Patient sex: F
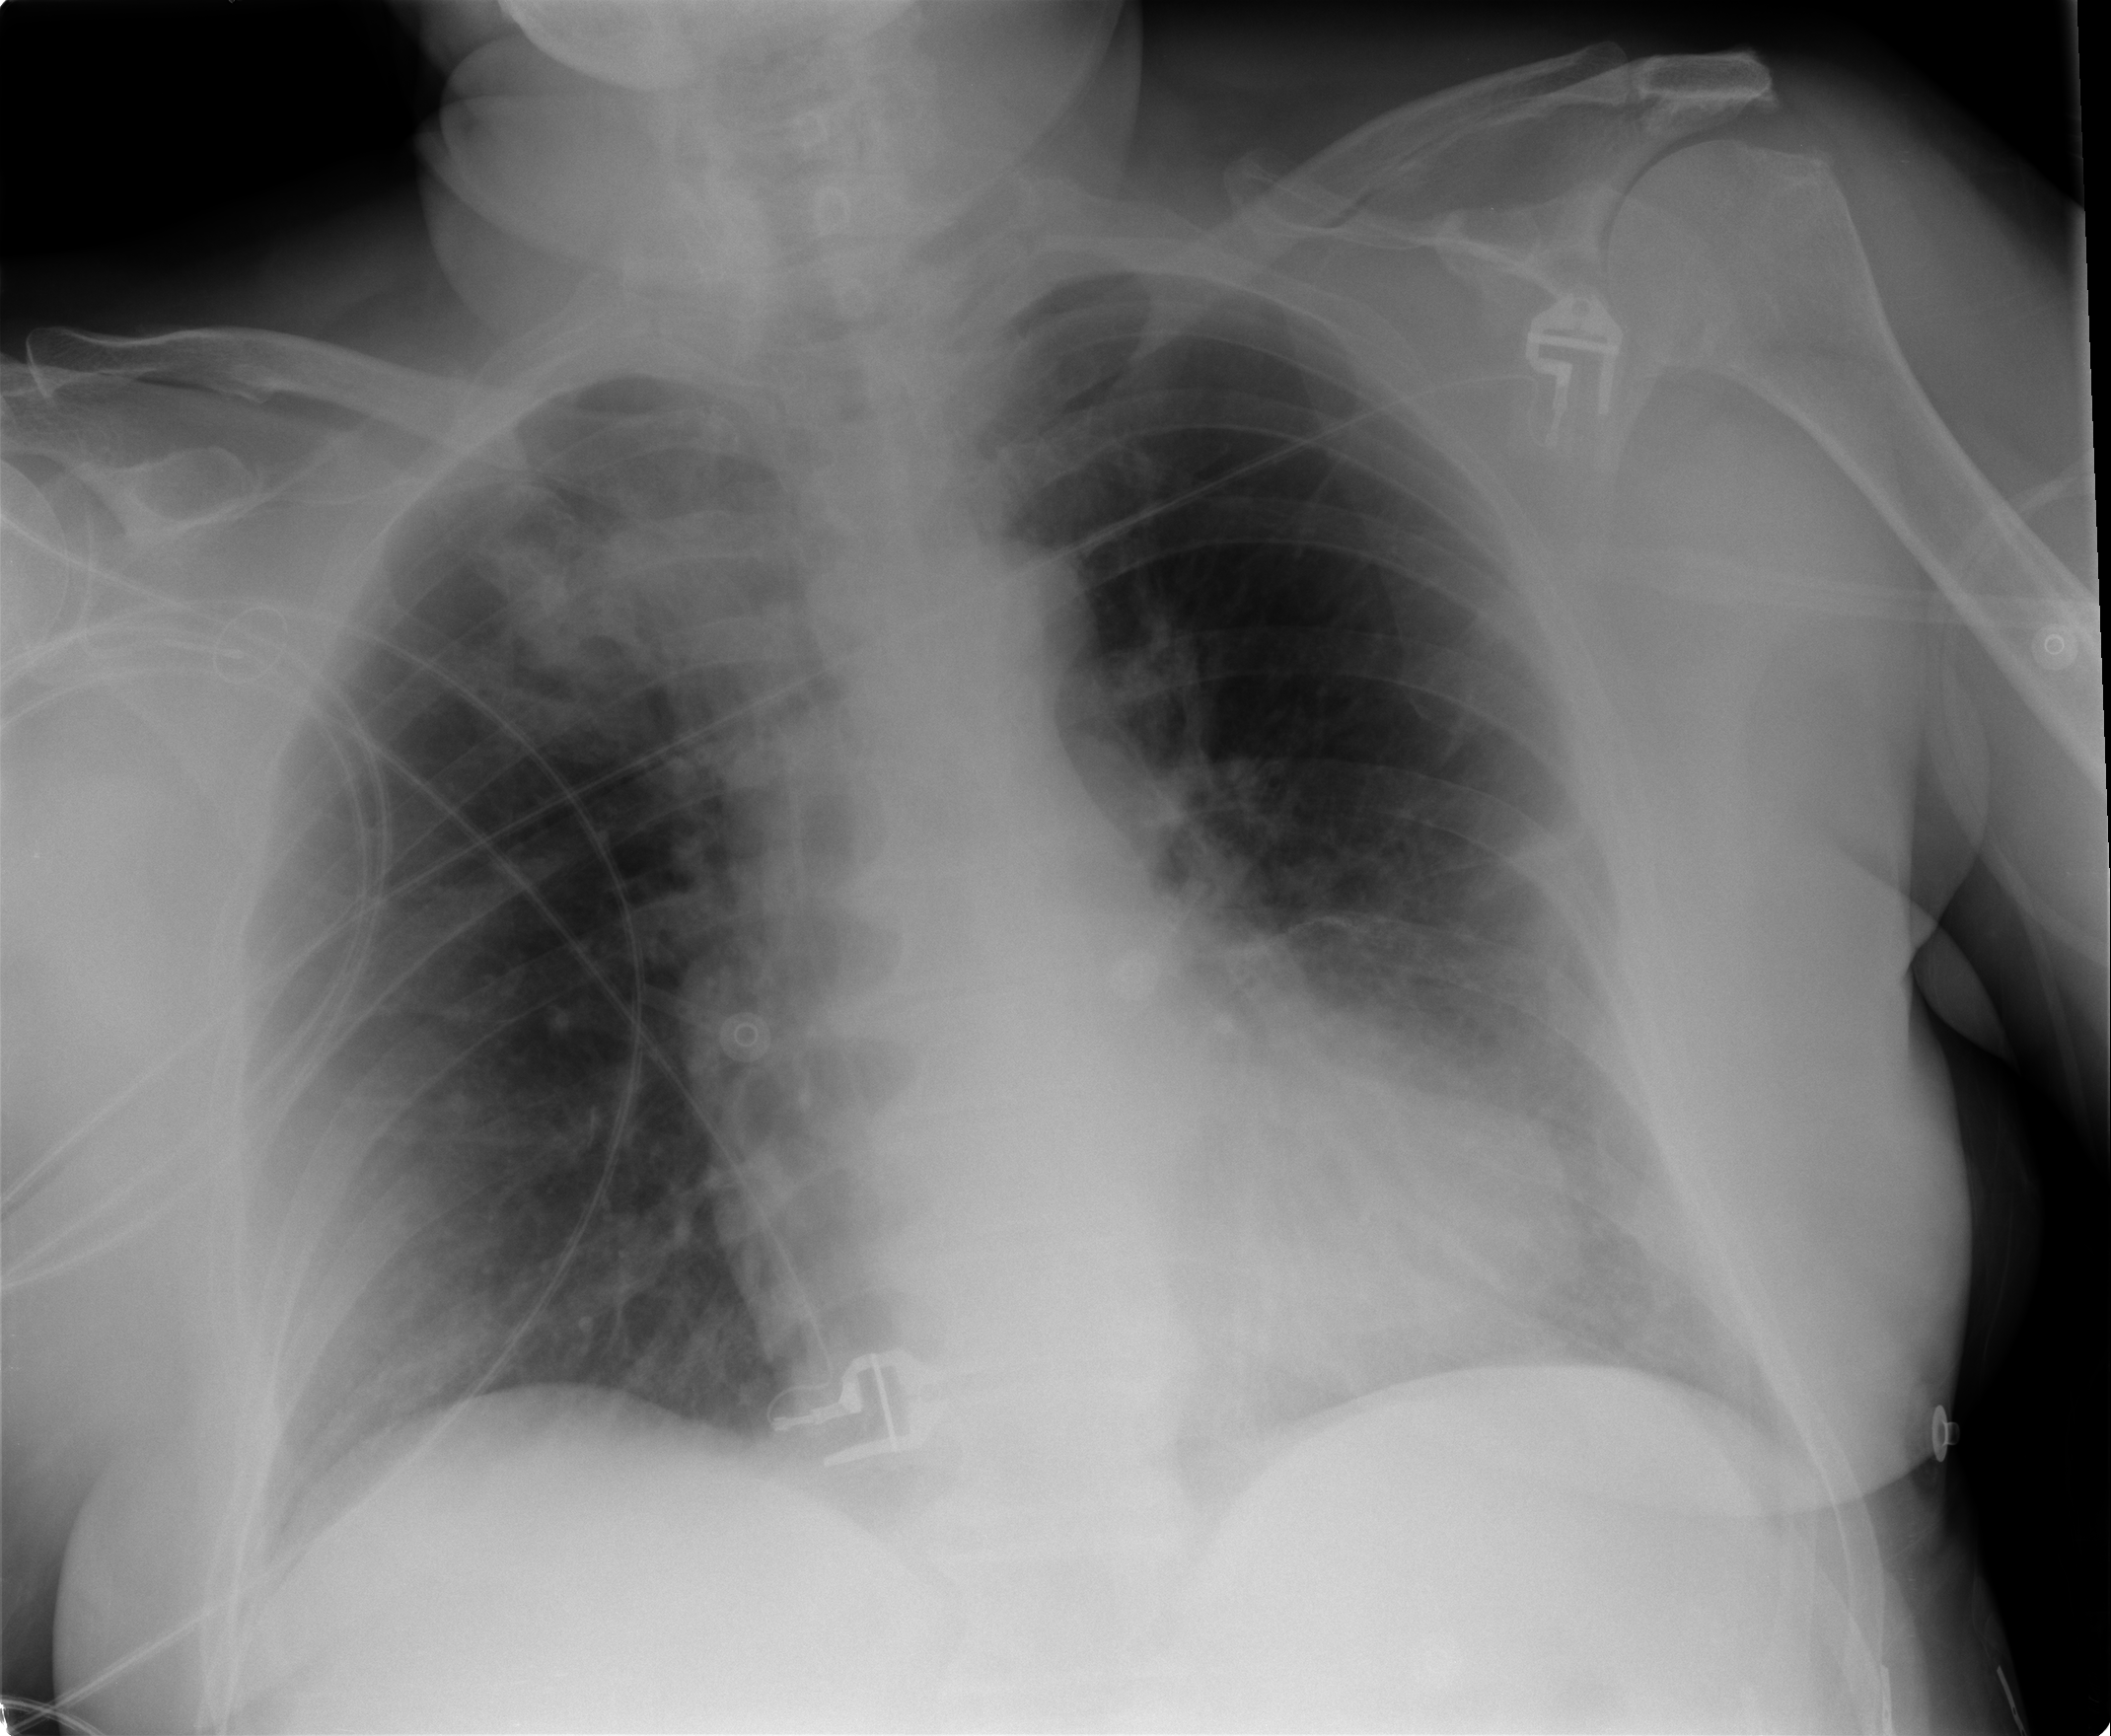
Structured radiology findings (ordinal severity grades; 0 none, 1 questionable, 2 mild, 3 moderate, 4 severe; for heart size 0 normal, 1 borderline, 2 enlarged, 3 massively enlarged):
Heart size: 0
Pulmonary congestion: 0
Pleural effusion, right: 0
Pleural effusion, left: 0
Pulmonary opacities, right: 2
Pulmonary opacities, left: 0
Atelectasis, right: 0
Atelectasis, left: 2